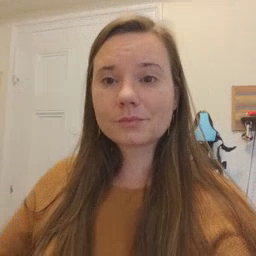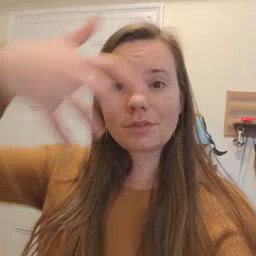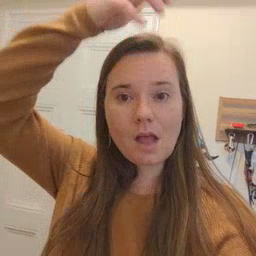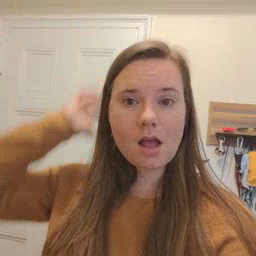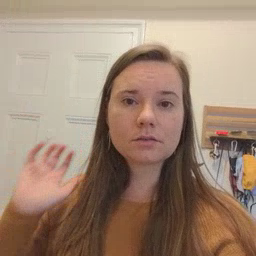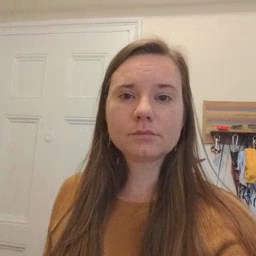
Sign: lion